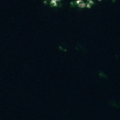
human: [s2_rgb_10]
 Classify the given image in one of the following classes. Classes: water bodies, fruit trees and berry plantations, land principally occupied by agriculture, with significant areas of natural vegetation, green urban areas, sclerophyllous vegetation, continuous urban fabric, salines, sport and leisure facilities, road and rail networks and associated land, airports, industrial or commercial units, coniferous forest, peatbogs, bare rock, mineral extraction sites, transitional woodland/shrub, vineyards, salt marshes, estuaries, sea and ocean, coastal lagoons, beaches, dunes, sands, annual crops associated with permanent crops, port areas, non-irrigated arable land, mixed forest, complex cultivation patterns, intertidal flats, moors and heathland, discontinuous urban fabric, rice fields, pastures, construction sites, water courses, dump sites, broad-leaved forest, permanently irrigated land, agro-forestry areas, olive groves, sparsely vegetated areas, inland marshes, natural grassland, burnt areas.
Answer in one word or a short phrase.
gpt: sea and ocean